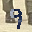
Label: 9